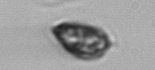
Label: Prorocentrum_triestinum